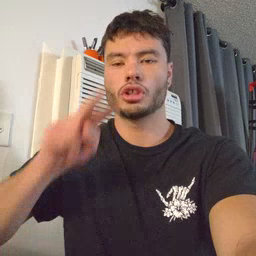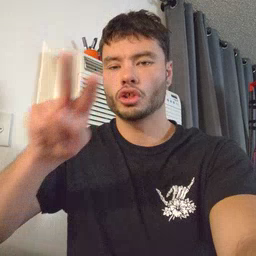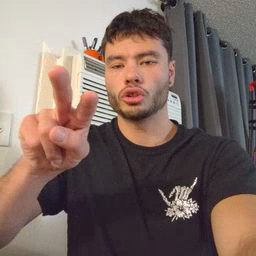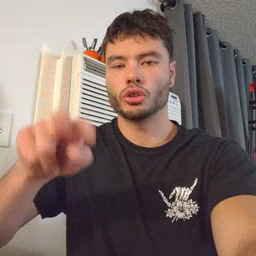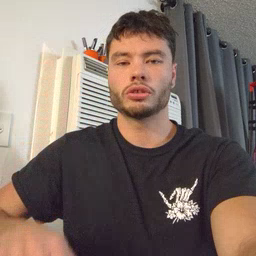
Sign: look